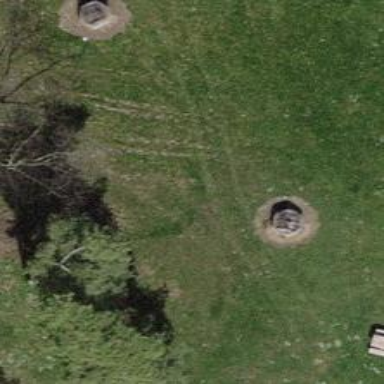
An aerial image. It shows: BBQ amenity.